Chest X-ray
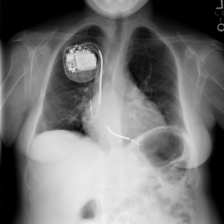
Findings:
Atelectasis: positive
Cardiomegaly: negative
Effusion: negative
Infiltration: negative
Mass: negative
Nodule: negative
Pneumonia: negative
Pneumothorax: negative
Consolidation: negative
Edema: negative
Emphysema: negative
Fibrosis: negative
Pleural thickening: negative
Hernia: negative